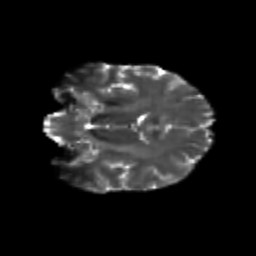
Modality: T2w
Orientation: coronal
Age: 19
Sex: female
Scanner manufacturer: siemens
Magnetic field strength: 3 T
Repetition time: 3.5 s
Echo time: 0.113 s